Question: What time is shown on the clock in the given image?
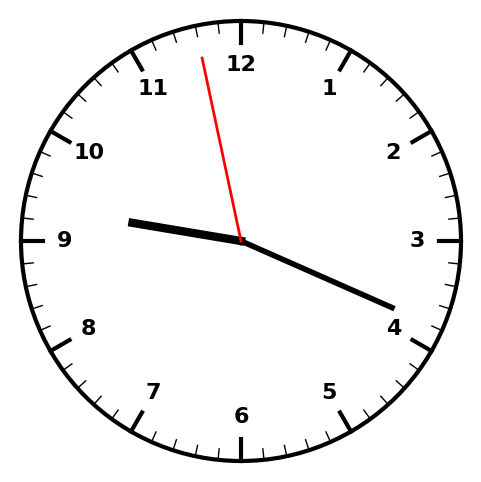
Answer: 09:18:58